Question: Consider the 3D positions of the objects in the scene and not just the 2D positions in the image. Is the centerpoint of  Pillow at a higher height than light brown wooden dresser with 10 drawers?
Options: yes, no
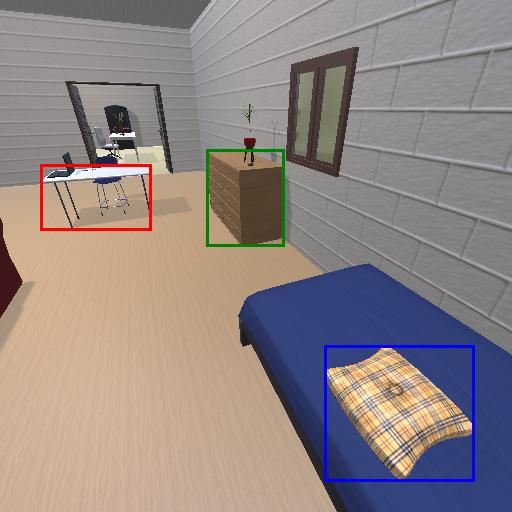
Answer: yes